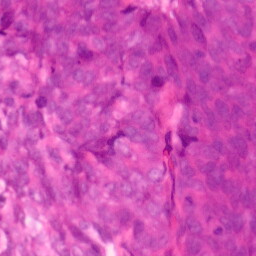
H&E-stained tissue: Colon